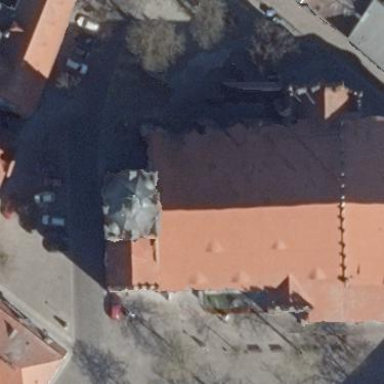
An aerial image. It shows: Building with gabled roof made of roof tiles.